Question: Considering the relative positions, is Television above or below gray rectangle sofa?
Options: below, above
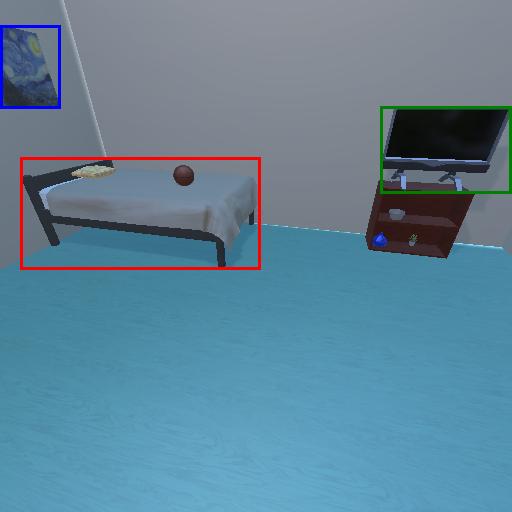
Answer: below